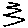
Label: zigzag